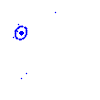
Particle: proton